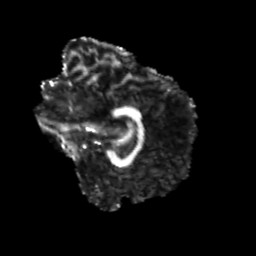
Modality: FA
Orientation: sagittal
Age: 21
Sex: female
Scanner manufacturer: siemens
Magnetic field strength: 3 T
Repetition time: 3.5 s
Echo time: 0.104 s